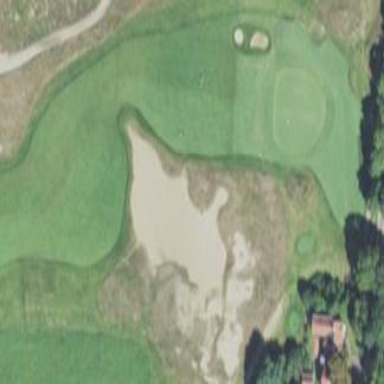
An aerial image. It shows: Sandy area is golf bunker.